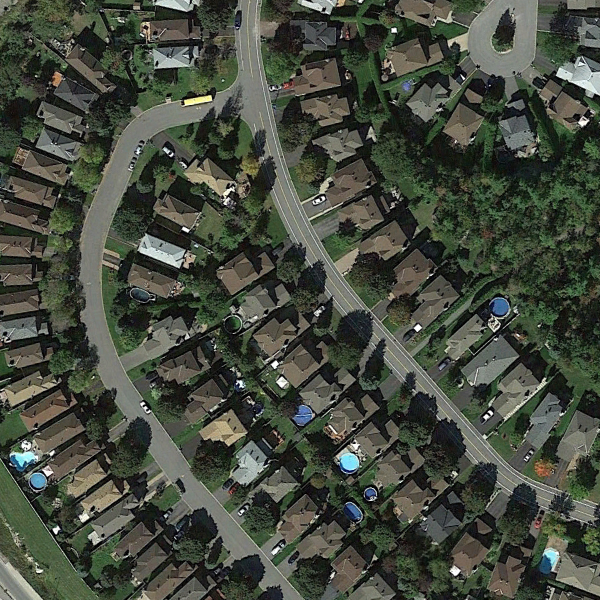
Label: DenseResidential